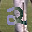
Label: 2